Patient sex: F
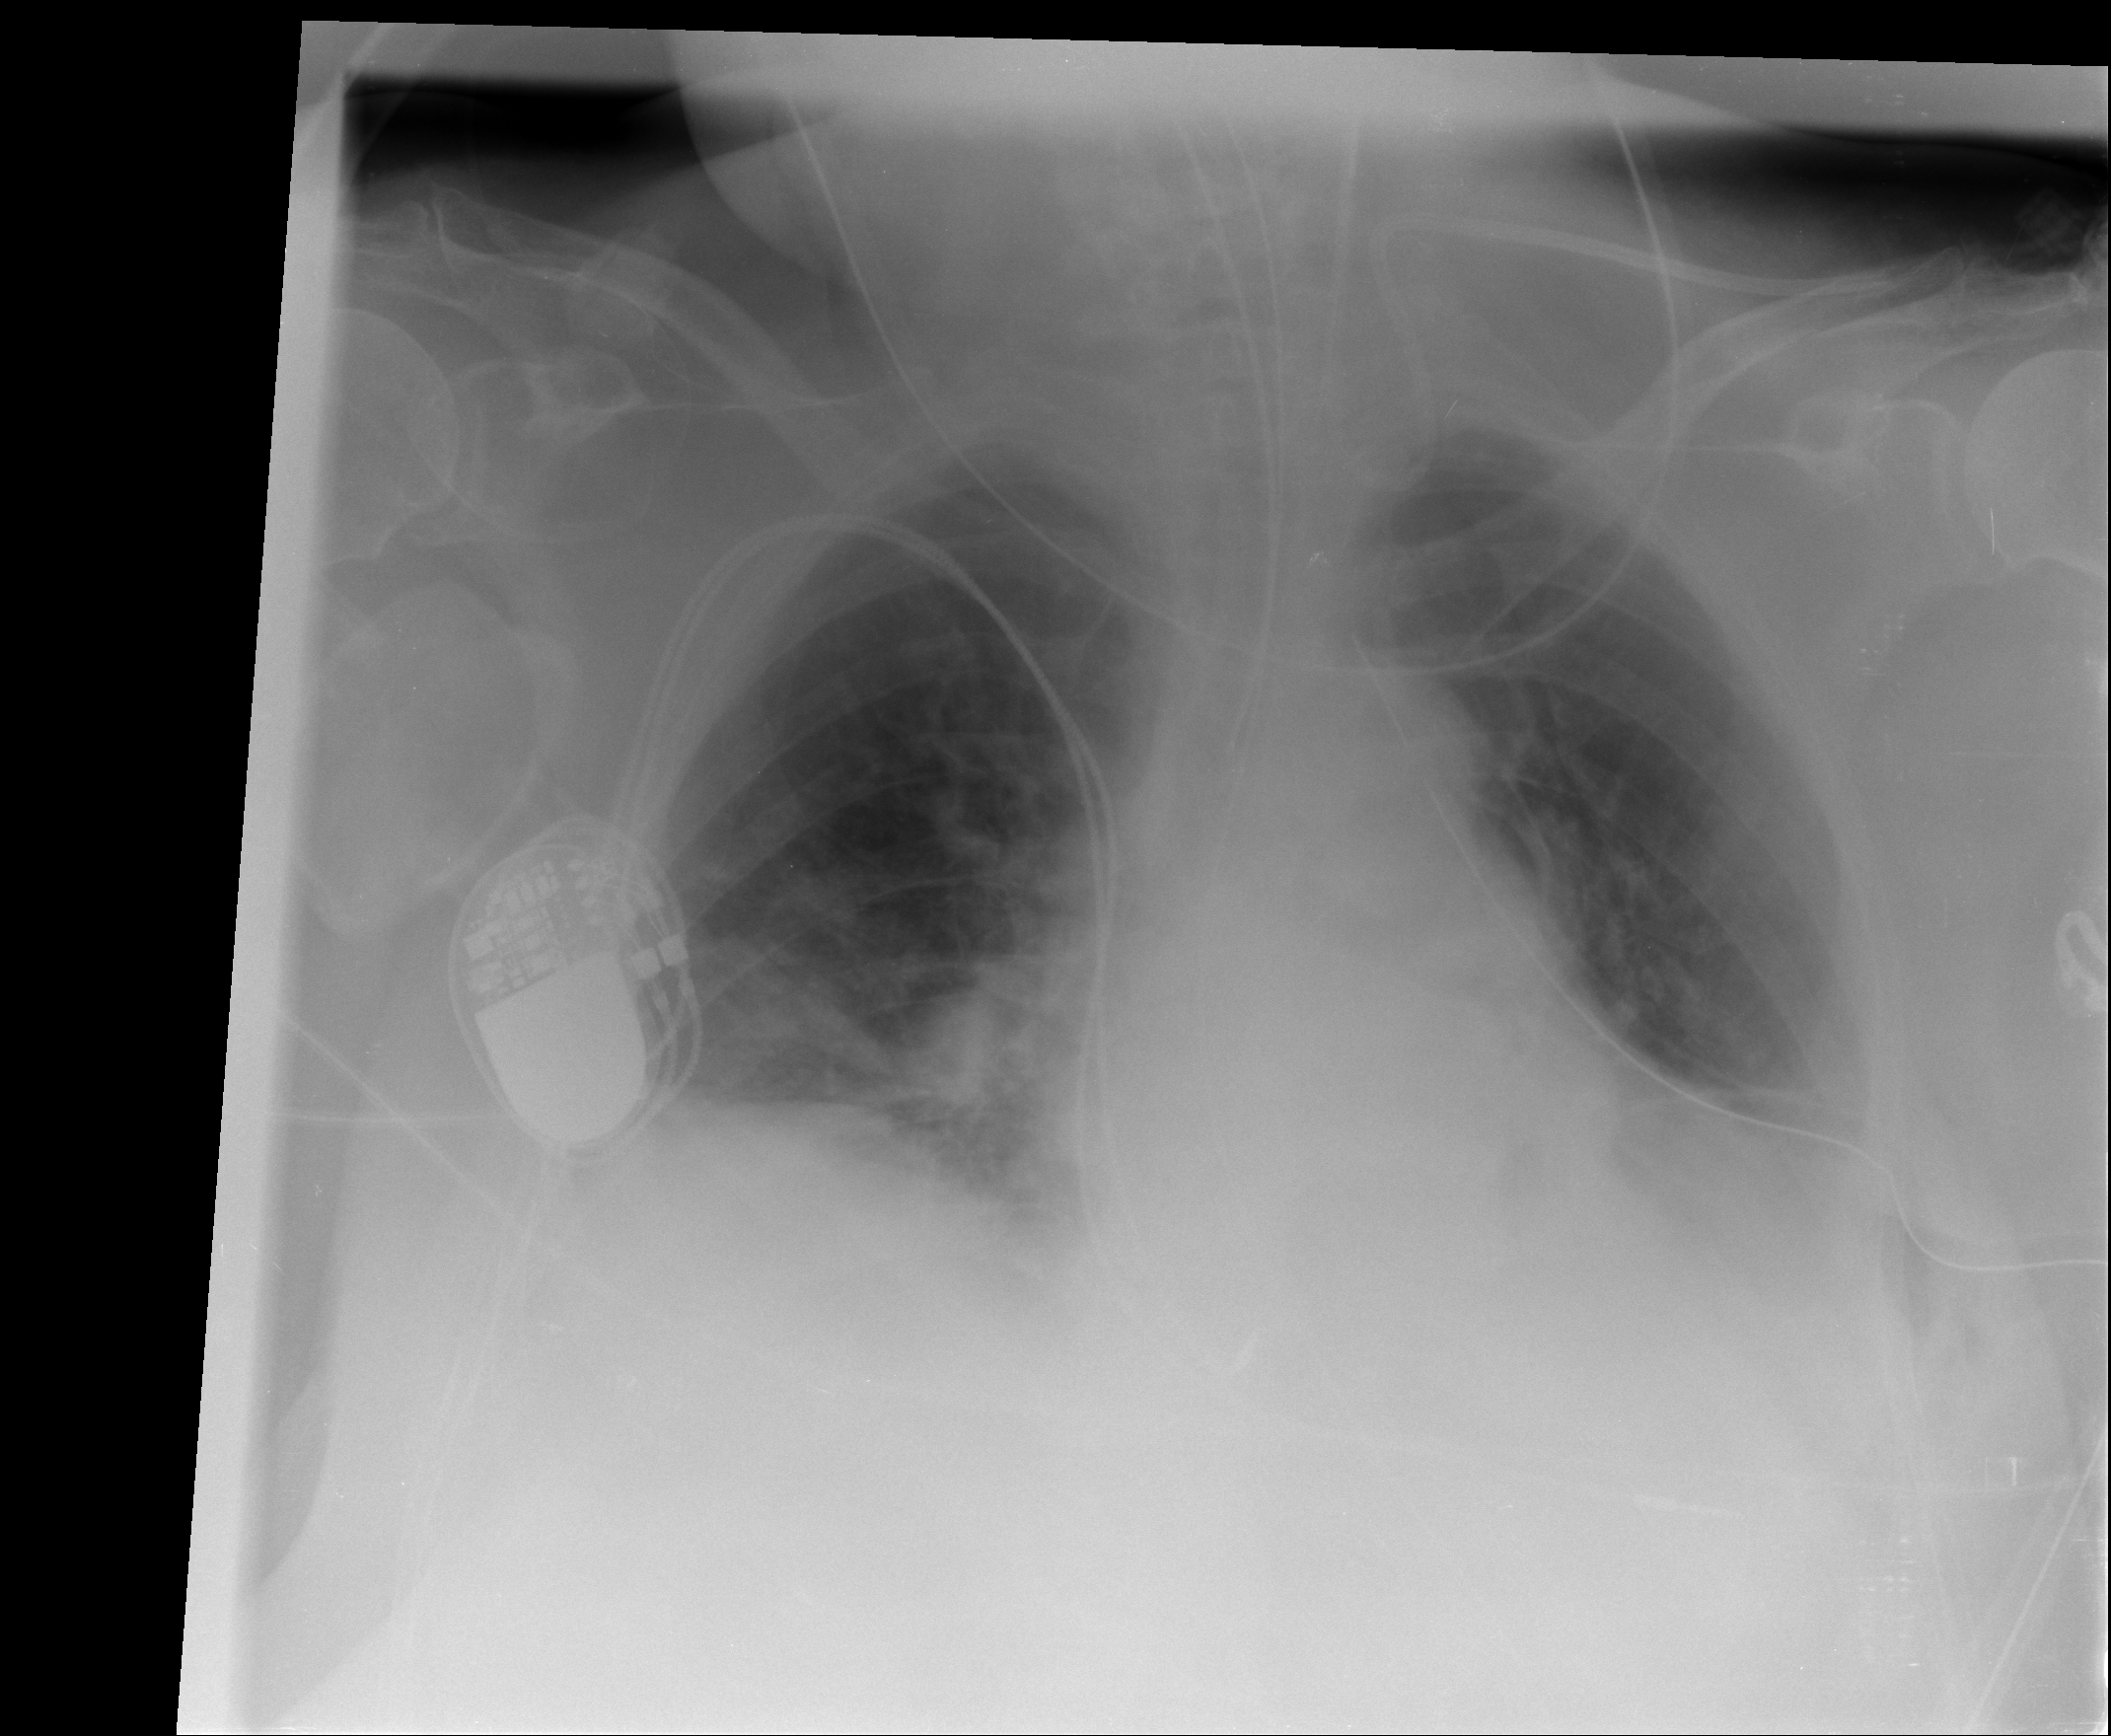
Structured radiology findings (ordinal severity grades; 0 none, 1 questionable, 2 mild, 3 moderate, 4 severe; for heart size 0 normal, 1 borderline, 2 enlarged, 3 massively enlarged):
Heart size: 2
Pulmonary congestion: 0
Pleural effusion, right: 0
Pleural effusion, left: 2
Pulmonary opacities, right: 1
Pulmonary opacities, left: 1
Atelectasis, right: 2
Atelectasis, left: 2